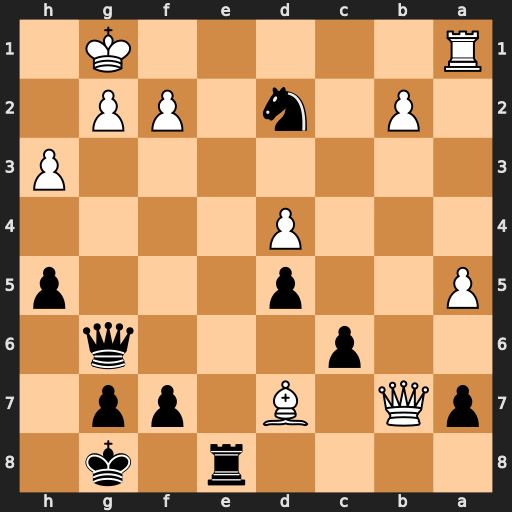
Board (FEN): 4r1k1/pQ1B1pp1/2p3q1/P2p3p/3P4/7P/1P1n1PP1/R5K1
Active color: b
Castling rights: -
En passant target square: -
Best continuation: Nf3+ Kh1 Ne1 Rxe1 Rxe1+